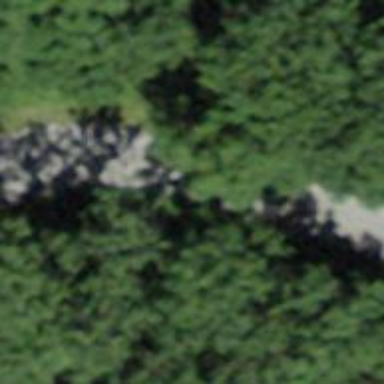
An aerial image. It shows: Forest area.